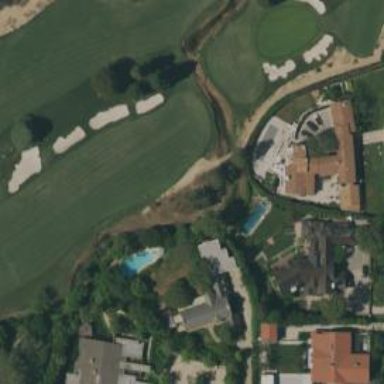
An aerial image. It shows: Path for both road and golf.